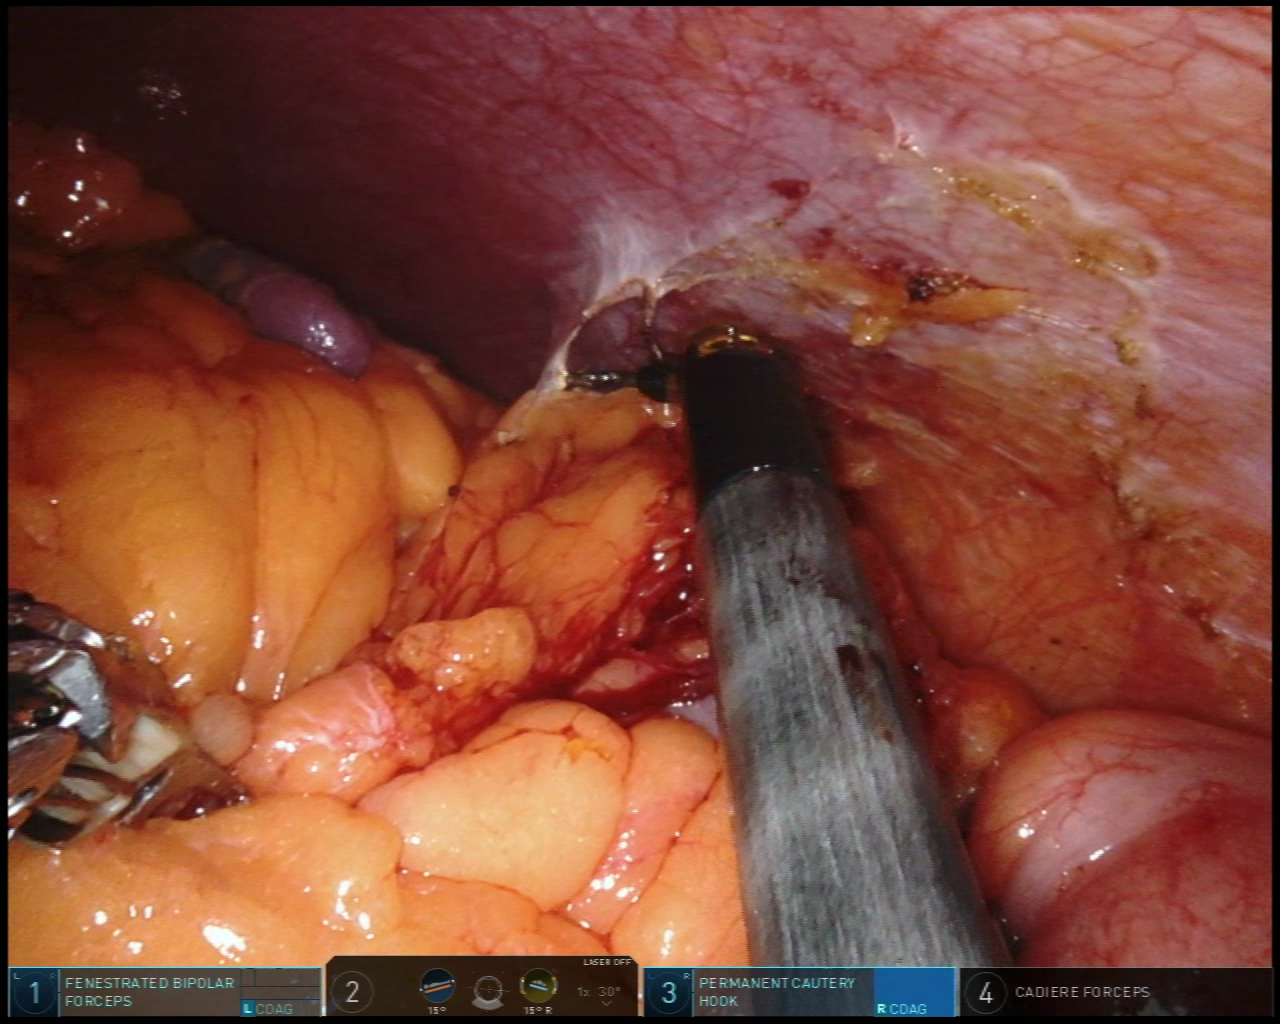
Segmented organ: spleen
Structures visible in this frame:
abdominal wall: yes
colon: yes
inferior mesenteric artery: no
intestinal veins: no
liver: no
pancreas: no
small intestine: no
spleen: yes
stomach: no
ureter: no
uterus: no
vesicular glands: no